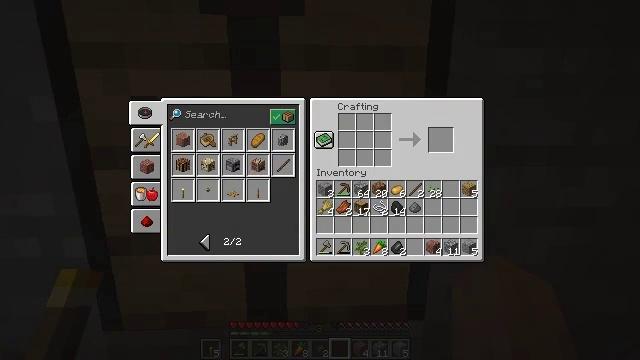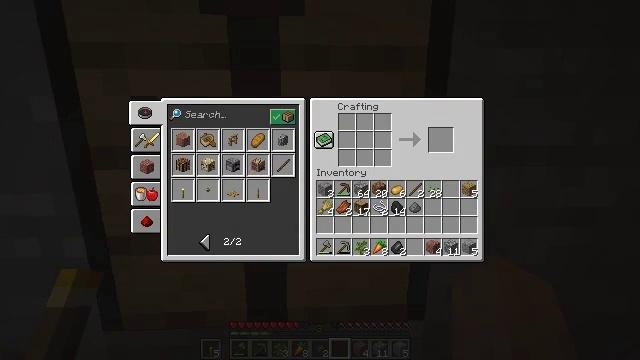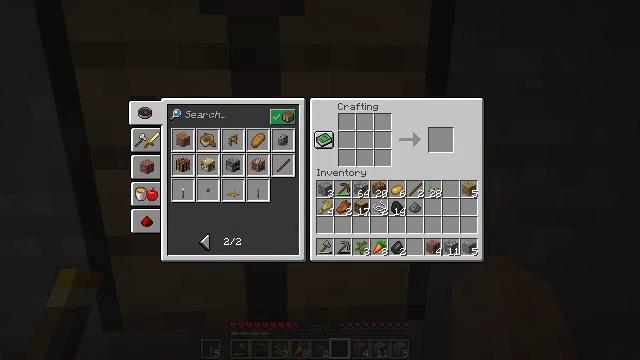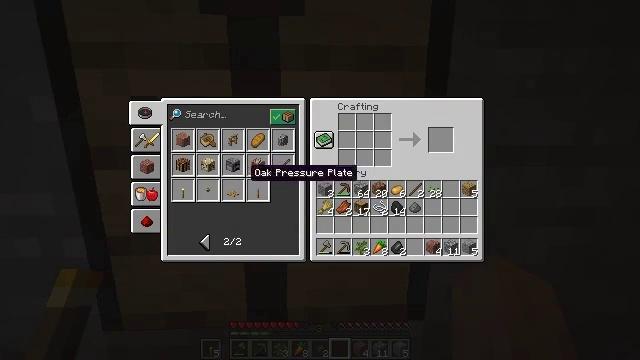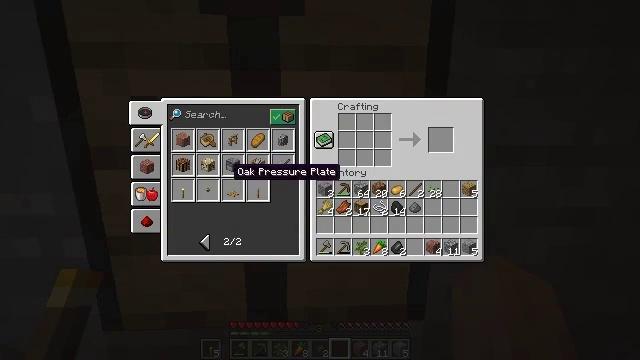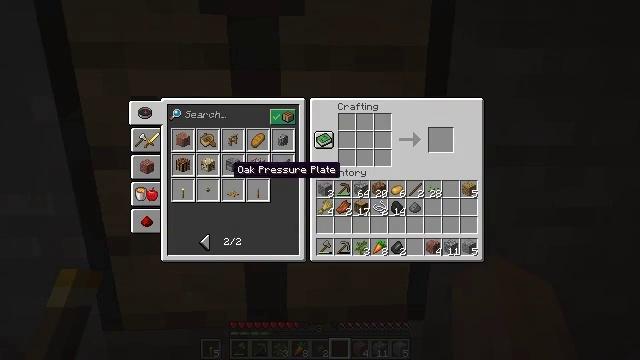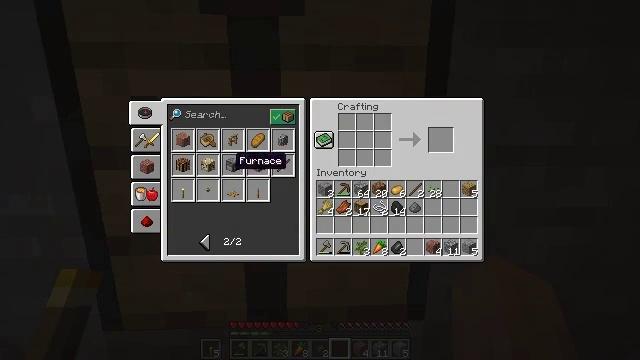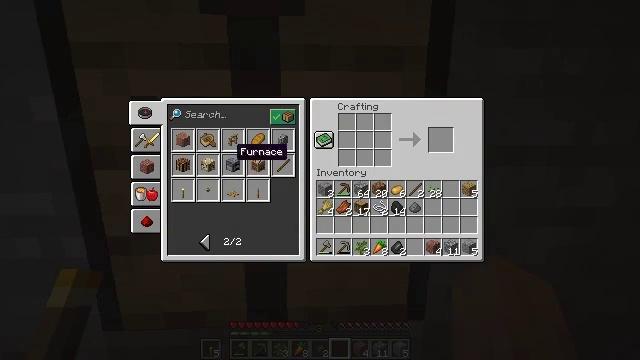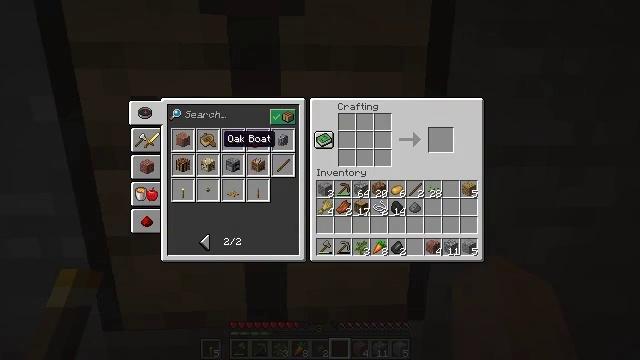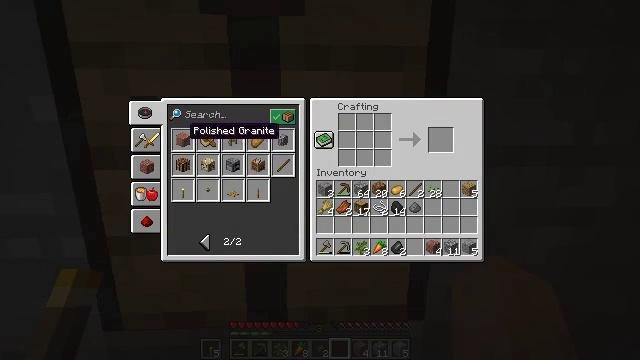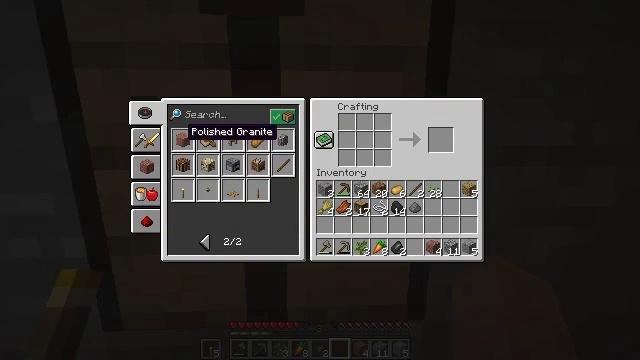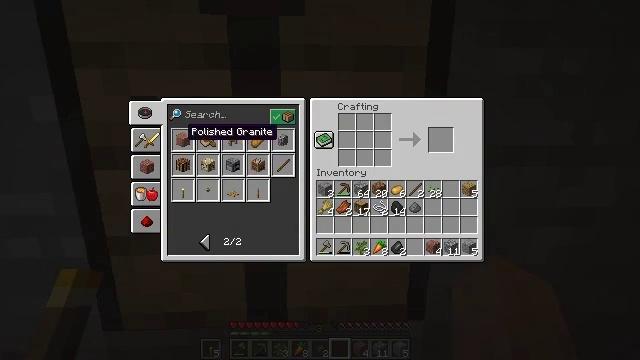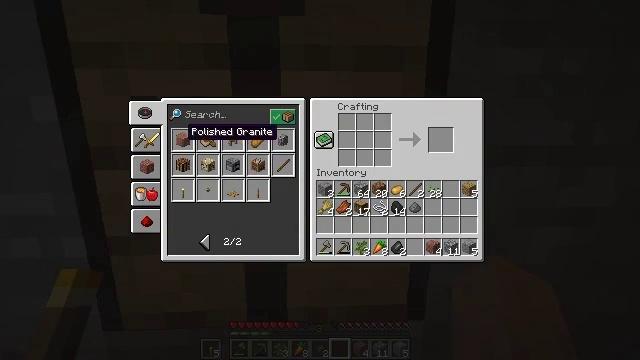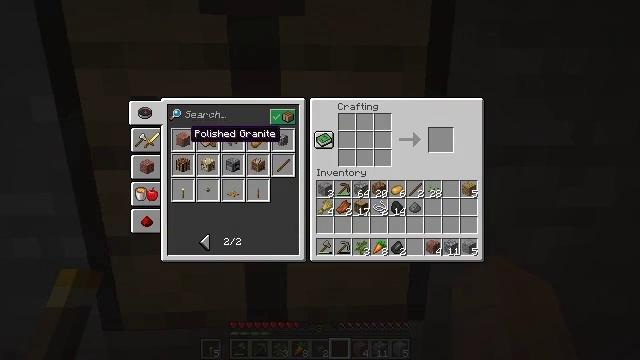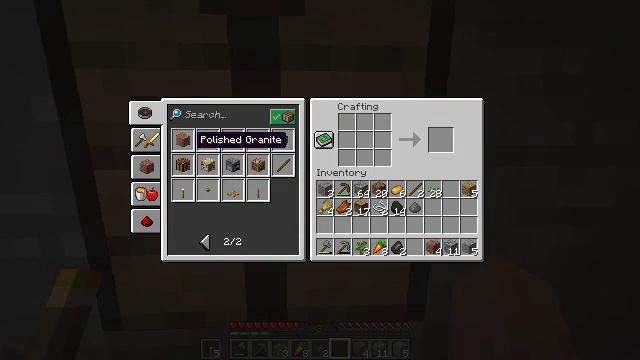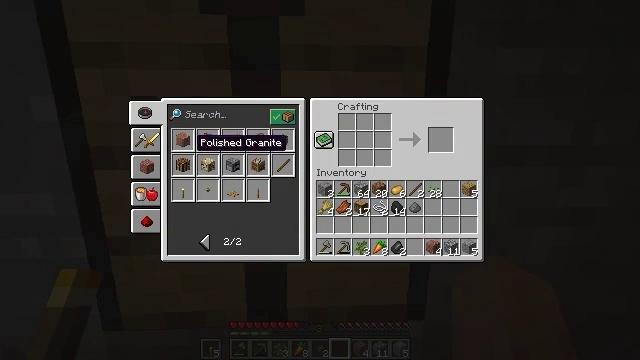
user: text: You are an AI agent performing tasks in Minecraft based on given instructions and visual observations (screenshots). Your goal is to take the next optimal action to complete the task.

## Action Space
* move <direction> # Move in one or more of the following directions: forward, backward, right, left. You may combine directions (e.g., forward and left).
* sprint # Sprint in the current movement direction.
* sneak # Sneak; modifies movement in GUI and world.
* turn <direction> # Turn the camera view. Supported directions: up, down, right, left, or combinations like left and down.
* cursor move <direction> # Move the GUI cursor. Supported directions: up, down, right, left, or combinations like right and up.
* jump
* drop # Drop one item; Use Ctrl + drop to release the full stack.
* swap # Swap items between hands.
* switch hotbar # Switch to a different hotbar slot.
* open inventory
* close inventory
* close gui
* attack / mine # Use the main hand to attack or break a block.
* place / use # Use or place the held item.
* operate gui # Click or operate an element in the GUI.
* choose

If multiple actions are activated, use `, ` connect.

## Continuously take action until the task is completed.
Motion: motion action
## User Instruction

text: Create coarse dirt by arranging dirt and gravel in the crafting grid.
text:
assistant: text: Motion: sneak, cursor move left
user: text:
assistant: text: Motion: sneak, cursor move left
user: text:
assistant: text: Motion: sneak, cursor move left
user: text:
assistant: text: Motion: sneak, cursor move left
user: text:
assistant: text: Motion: sneak
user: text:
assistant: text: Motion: sneak, cursor move up
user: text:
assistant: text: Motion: sneak, cursor move up
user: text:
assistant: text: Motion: sneak, cursor move left and up
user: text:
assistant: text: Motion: sneak, cursor move left and up
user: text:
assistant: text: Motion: sneak
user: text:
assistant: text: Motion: sneak
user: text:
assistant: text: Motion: sneak
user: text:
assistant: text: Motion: sneak
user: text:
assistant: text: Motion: sneak
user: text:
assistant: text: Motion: sneak
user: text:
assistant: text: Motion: sneak
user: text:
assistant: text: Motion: sneak
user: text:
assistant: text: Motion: sneak
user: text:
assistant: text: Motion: sneak
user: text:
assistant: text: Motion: sneak
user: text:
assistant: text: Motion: sneak
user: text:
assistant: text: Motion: sneak, cursor move right
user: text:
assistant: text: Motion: sneak, cursor move right
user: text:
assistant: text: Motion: sneak, cursor move right
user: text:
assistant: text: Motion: sneak, cursor move right and down
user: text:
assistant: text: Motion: sneak, cursor move right and down
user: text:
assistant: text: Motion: sneak
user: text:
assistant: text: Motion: sneak, cursor move left
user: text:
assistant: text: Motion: sneak, cursor move left and up
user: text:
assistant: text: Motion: sneak